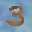
Label: 3